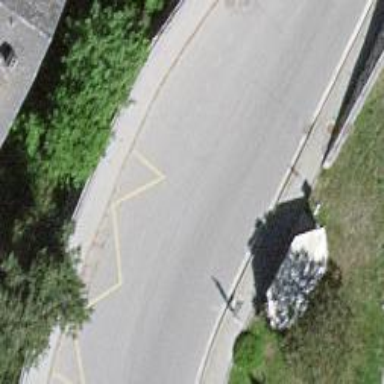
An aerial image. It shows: Bus stop with shelter.